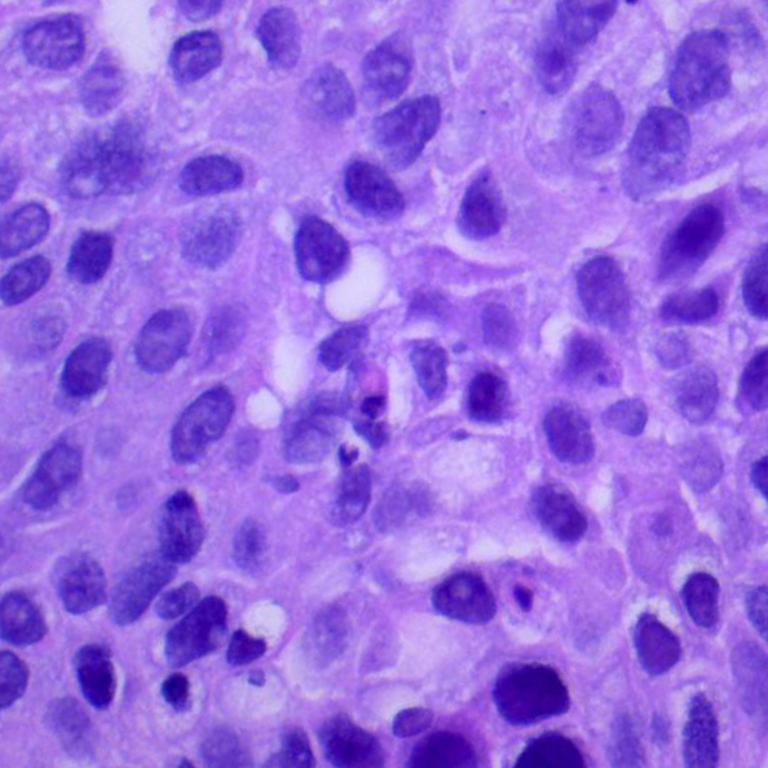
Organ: lung
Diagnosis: squamous carcinomas